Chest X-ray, PA view. Patient: 56 years old, sex M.
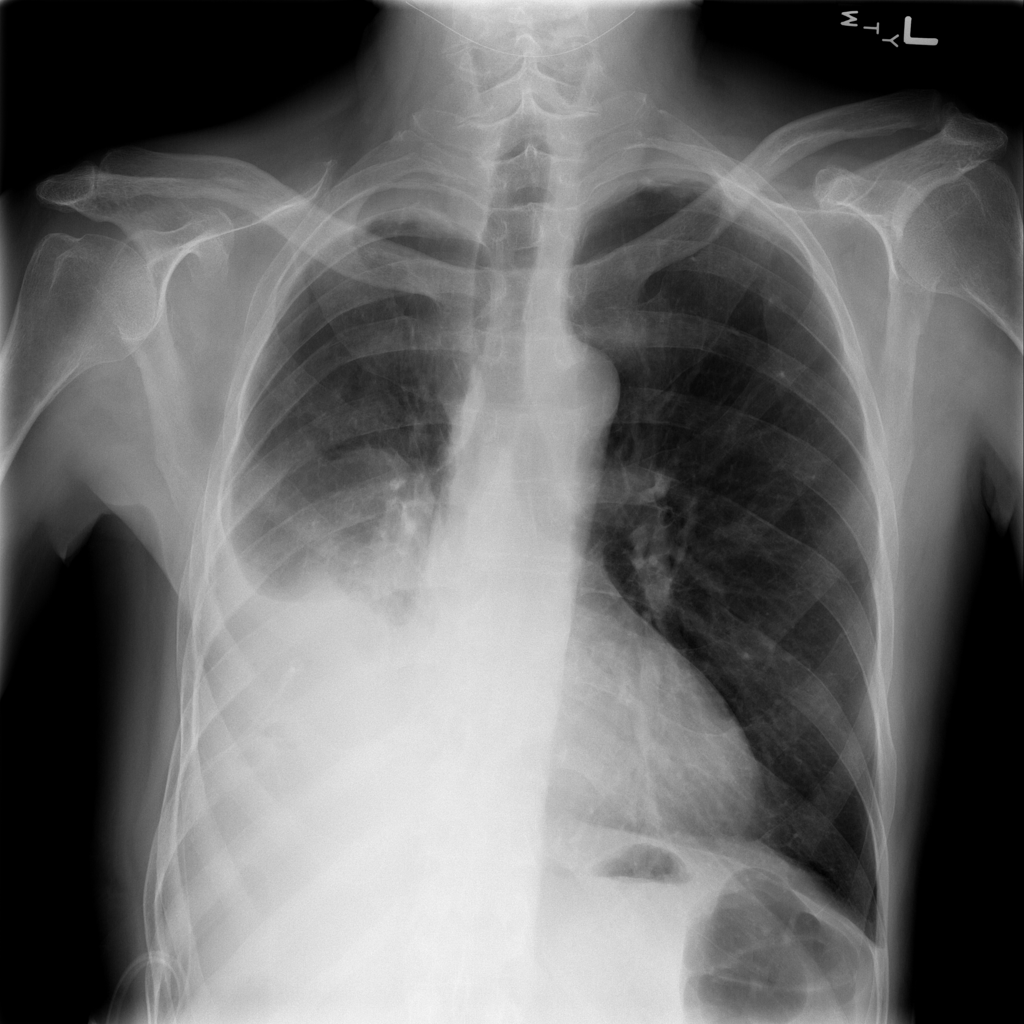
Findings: Pleural_Thickening